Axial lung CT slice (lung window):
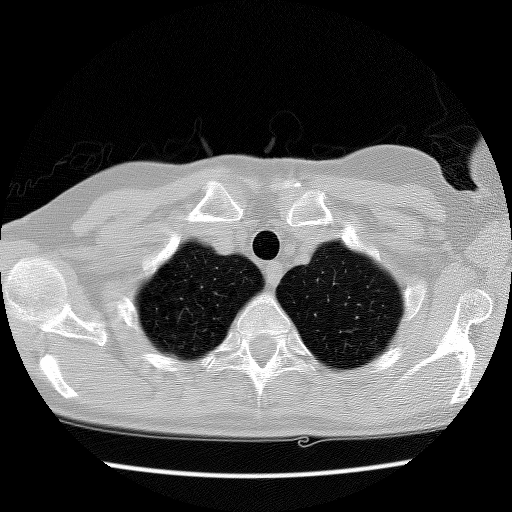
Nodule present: no